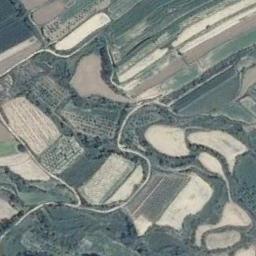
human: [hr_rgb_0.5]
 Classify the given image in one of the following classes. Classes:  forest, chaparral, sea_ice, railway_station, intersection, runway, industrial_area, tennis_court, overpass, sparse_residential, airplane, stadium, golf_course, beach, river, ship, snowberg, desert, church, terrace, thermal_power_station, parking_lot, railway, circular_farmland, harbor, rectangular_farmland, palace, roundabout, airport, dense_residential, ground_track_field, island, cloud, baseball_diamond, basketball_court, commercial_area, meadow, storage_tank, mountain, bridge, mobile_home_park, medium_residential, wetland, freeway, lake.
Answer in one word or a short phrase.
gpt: terrace